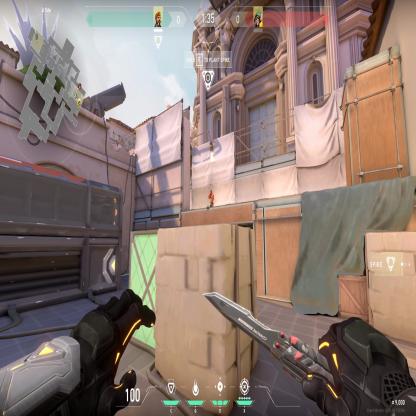
Label: enemy